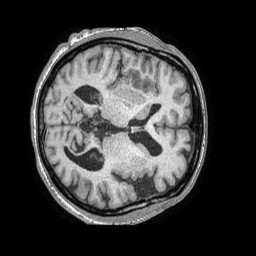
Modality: T1w
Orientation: axial
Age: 54
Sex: male
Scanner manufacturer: philips
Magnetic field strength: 1.5 T
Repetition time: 0.007789 s
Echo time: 0.003628 s